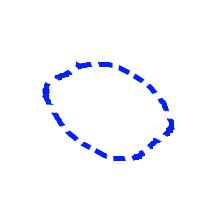
Shape: circle